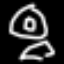
Label: donut